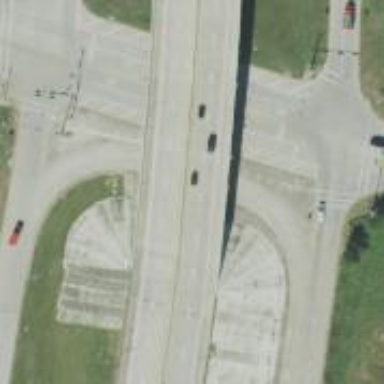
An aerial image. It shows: Bridge over expressway.